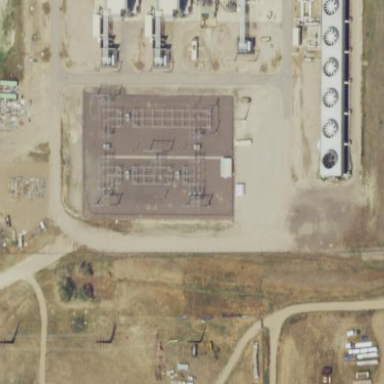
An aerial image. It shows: Outdoor transmission substation.